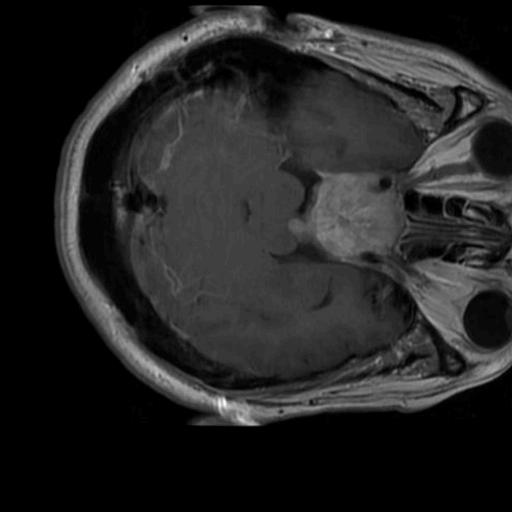
Label: brain_tumor